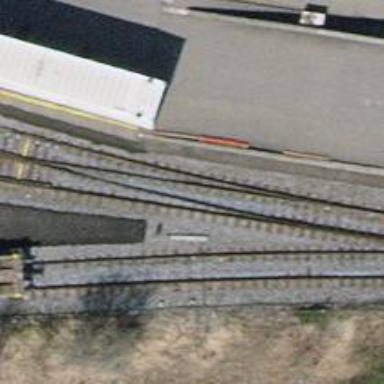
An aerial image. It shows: Railway switch.